Question:
This is how my text file looks like. I want to extract data from the 'v[km/h]' column but only those specific data whose 'Vehicle Type' is 700. Extracted data can be saved in a new text file. Please help me with the issue.
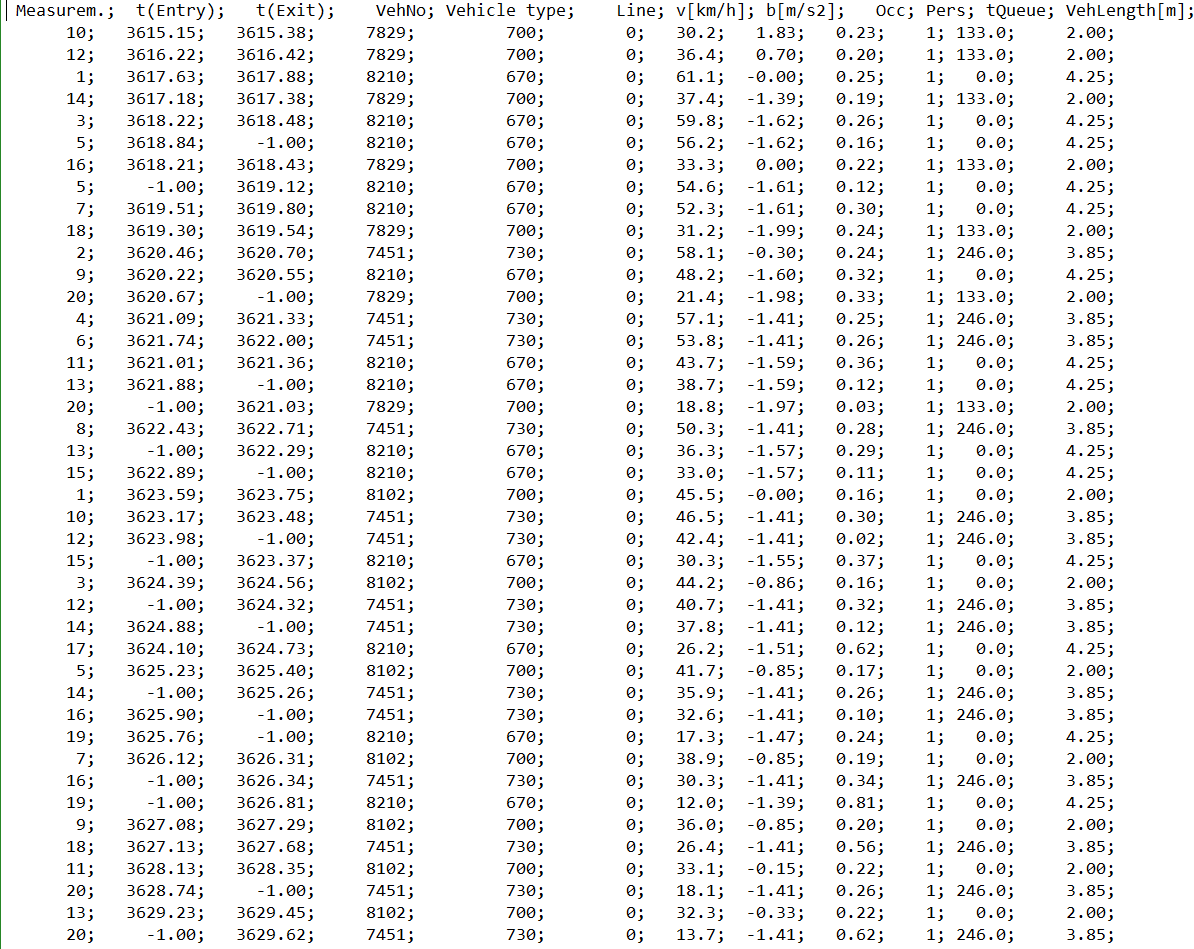
Answer: You could iterate over your 'df' and only append the speed information to a 'list' if 'vehicle type == 700'
'''
speed = []
for i in range(len(df)):
if df['Vehicle type'].loc[i] == 700:
speed.append(df['v[km/h]'].loc[i])
'''